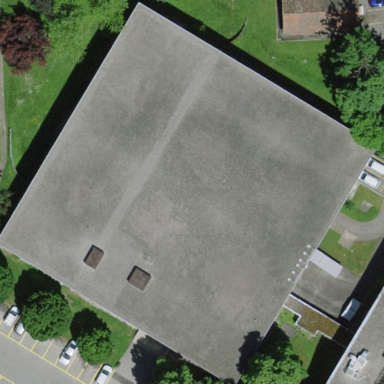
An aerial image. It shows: Commercial building.